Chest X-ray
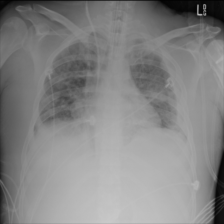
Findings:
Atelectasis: negative
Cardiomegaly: negative
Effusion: positive
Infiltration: positive
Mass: negative
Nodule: negative
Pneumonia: negative
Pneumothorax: negative
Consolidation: negative
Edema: negative
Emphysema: negative
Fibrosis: negative
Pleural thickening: negative
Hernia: negative